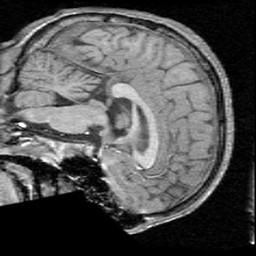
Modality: T1w
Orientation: sagittal
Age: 18
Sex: male